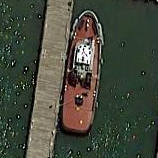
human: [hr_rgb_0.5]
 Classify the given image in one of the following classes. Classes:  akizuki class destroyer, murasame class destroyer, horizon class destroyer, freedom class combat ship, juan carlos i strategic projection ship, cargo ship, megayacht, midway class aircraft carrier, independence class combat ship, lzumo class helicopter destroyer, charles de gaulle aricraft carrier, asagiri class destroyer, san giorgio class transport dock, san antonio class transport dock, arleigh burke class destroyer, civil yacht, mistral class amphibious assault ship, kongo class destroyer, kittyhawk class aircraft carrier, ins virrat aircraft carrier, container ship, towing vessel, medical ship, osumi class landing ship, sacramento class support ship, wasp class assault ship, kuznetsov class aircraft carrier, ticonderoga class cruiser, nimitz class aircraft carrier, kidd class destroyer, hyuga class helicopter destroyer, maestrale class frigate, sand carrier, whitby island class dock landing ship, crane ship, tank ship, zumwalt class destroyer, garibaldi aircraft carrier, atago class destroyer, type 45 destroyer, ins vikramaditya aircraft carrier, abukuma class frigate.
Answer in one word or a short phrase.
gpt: Towing vessel